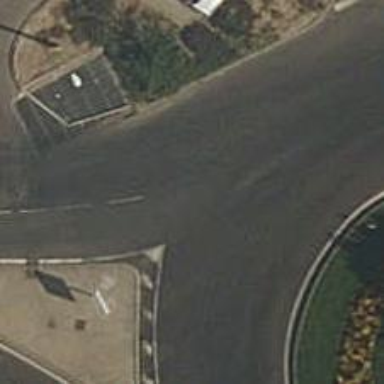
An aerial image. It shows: Paved tertiary road leading to roundabout.